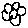
Label: flower